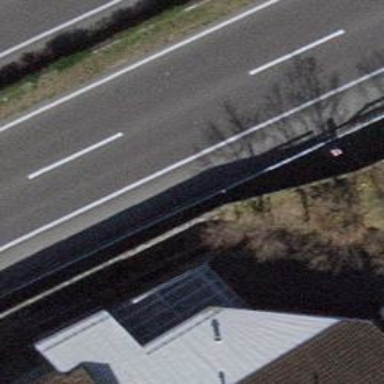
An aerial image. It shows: Noise barrier wall.